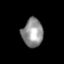
Tissue: lung
Cell type: Epithelial cells
Senescence score: 0.2322
Nuclear area (px): 579
Mean DAPI intensity: 145.173